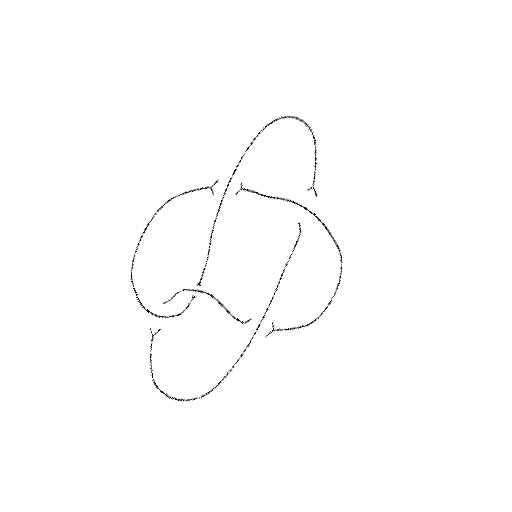
Crossing number: 5